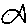
Label: fish